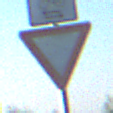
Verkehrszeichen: VorfahrtGewaehren
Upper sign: RichtungsangabeDurchPfeile9
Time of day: MorningAfternoon
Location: Outdoor (RoadRail)
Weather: Clear
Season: NotSpecified
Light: Natural